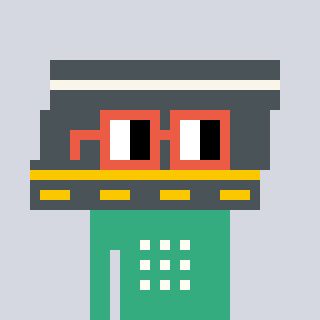
a pixel art character with square orange glasses, a road-shaped head and a teal-colored body on a cool background